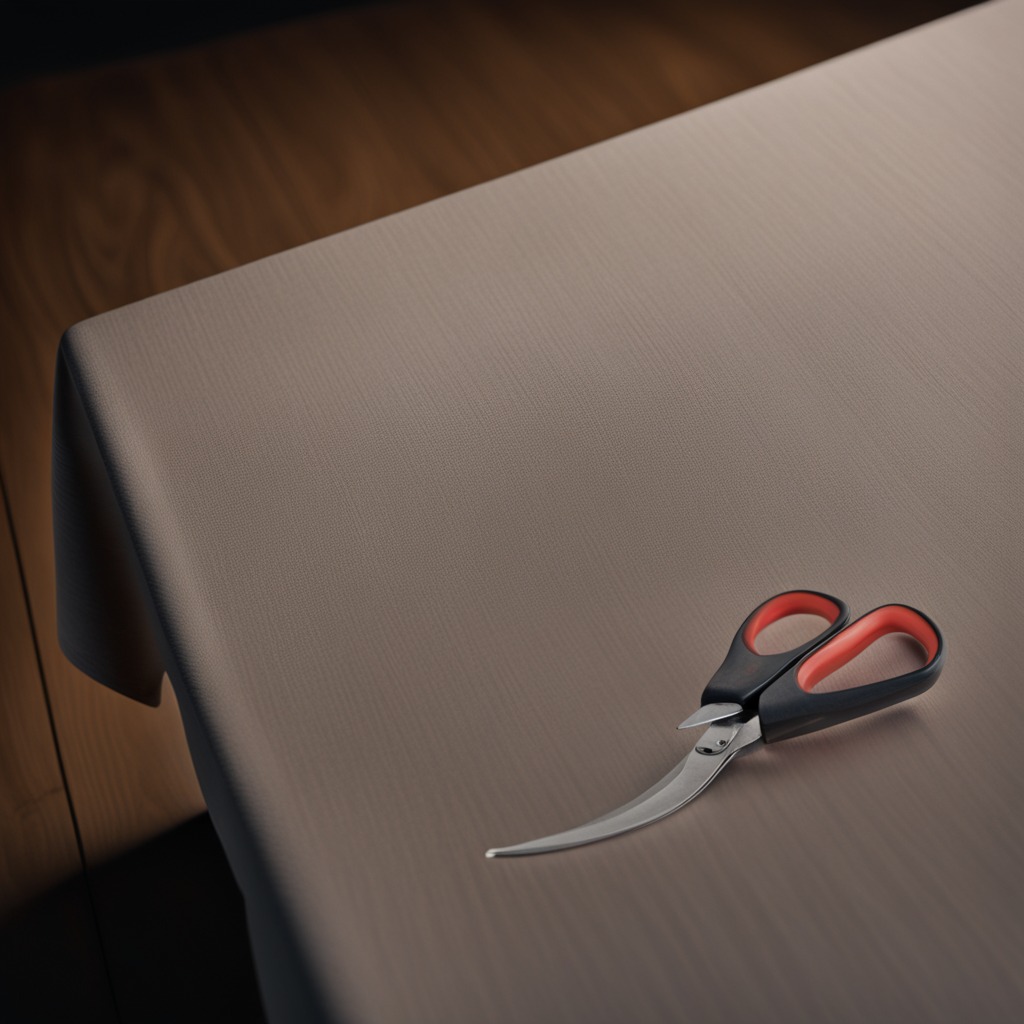
A scissor lies on a wooden table.